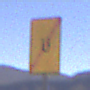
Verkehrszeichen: EndeUmleitung
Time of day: Midday
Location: Outdoor (Nature)
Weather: Clear
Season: NotSpecified
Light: Natural